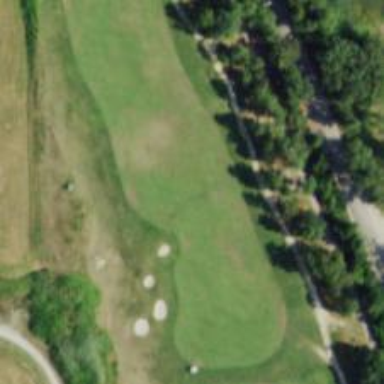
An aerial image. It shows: Golf hole.